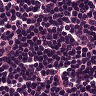
Metastatic tissue present: no